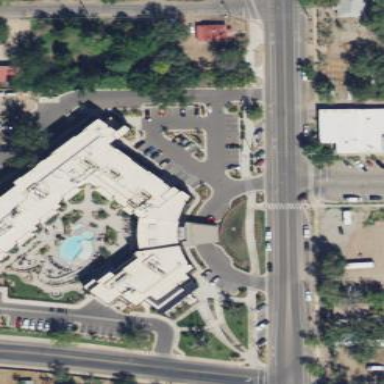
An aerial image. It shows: Hotel building.